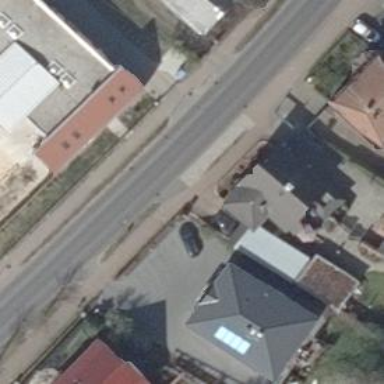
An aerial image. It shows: Footway.